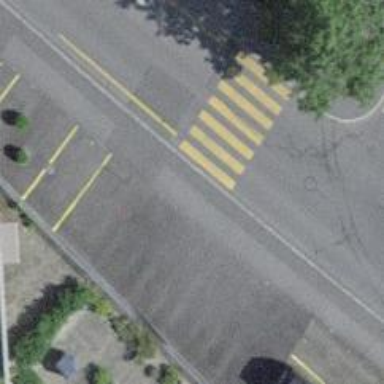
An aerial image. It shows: Kerb serving as barrier.